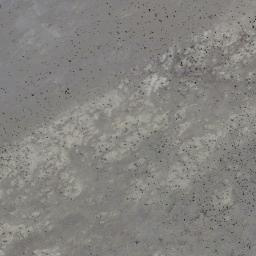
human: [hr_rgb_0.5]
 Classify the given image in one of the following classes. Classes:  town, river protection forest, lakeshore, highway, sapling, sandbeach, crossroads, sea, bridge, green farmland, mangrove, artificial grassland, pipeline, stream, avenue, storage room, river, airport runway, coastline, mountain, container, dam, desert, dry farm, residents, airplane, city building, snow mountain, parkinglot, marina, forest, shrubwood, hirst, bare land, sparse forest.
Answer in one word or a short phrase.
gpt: bare land